Interaction volume radius: 5 \u00c5
Interaction volume height: 15 \u00c5
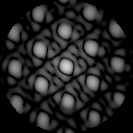
Disorder parameter: 0.1927